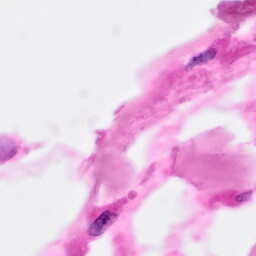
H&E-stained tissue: Pancreatic